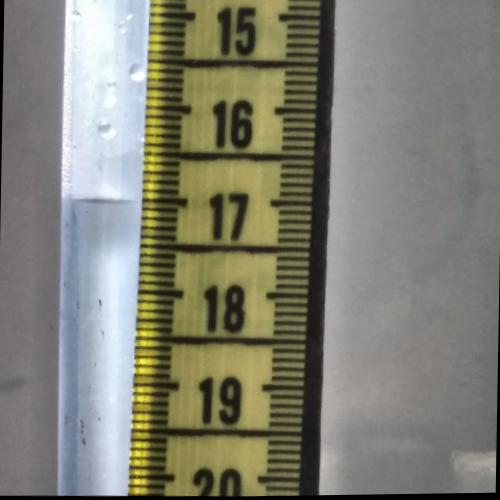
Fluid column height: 17.0 cm